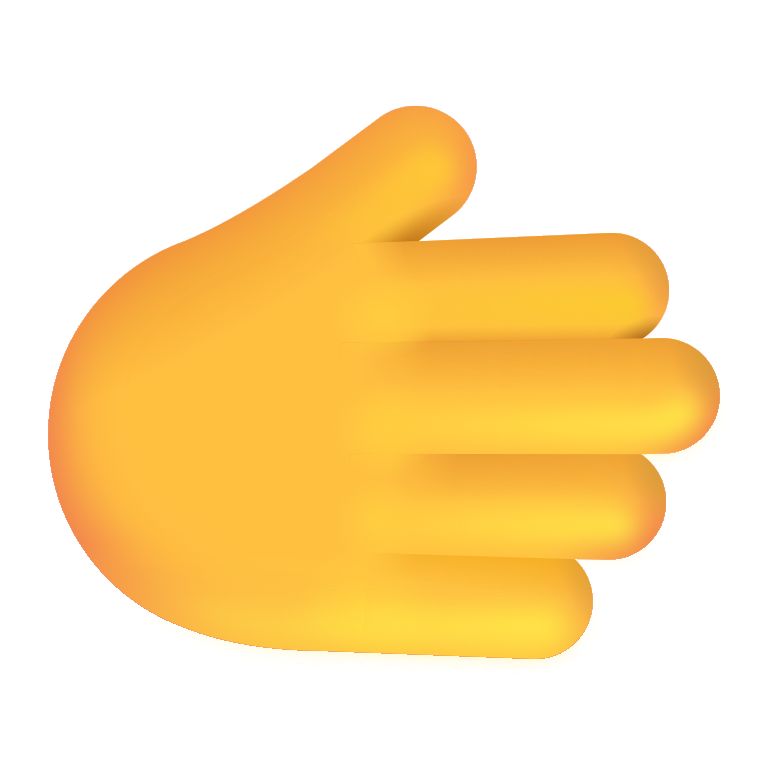
rightwards hand color default